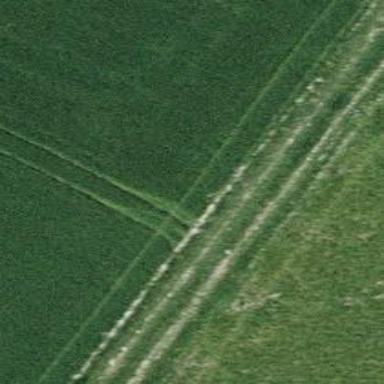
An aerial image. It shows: Track with grade 4 track type.